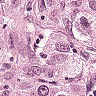
Metastatic tissue present: yes